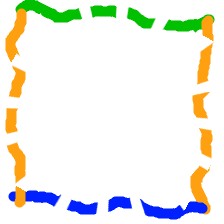
Shape: square